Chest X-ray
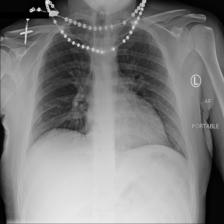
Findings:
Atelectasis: negative
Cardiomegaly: negative
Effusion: negative
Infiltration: negative
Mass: negative
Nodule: negative
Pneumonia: negative
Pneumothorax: negative
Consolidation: negative
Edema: negative
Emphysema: negative
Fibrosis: negative
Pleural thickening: negative
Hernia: negative